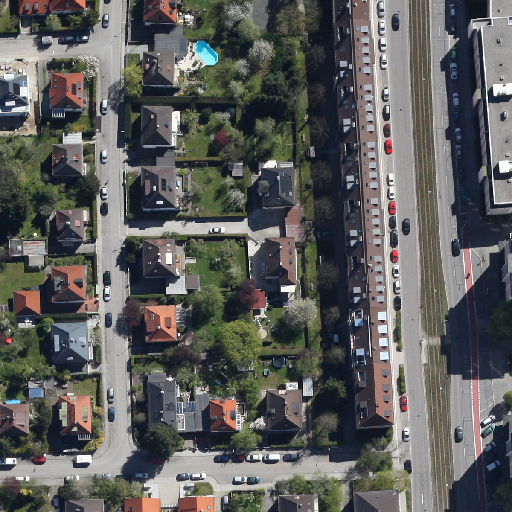
Referring expression: building along the road